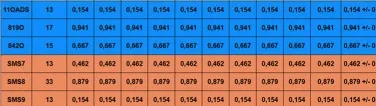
Summary of the results for the CE1, using KNN. (D) Detailed performance for the old male subgroup.
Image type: chart (chart)